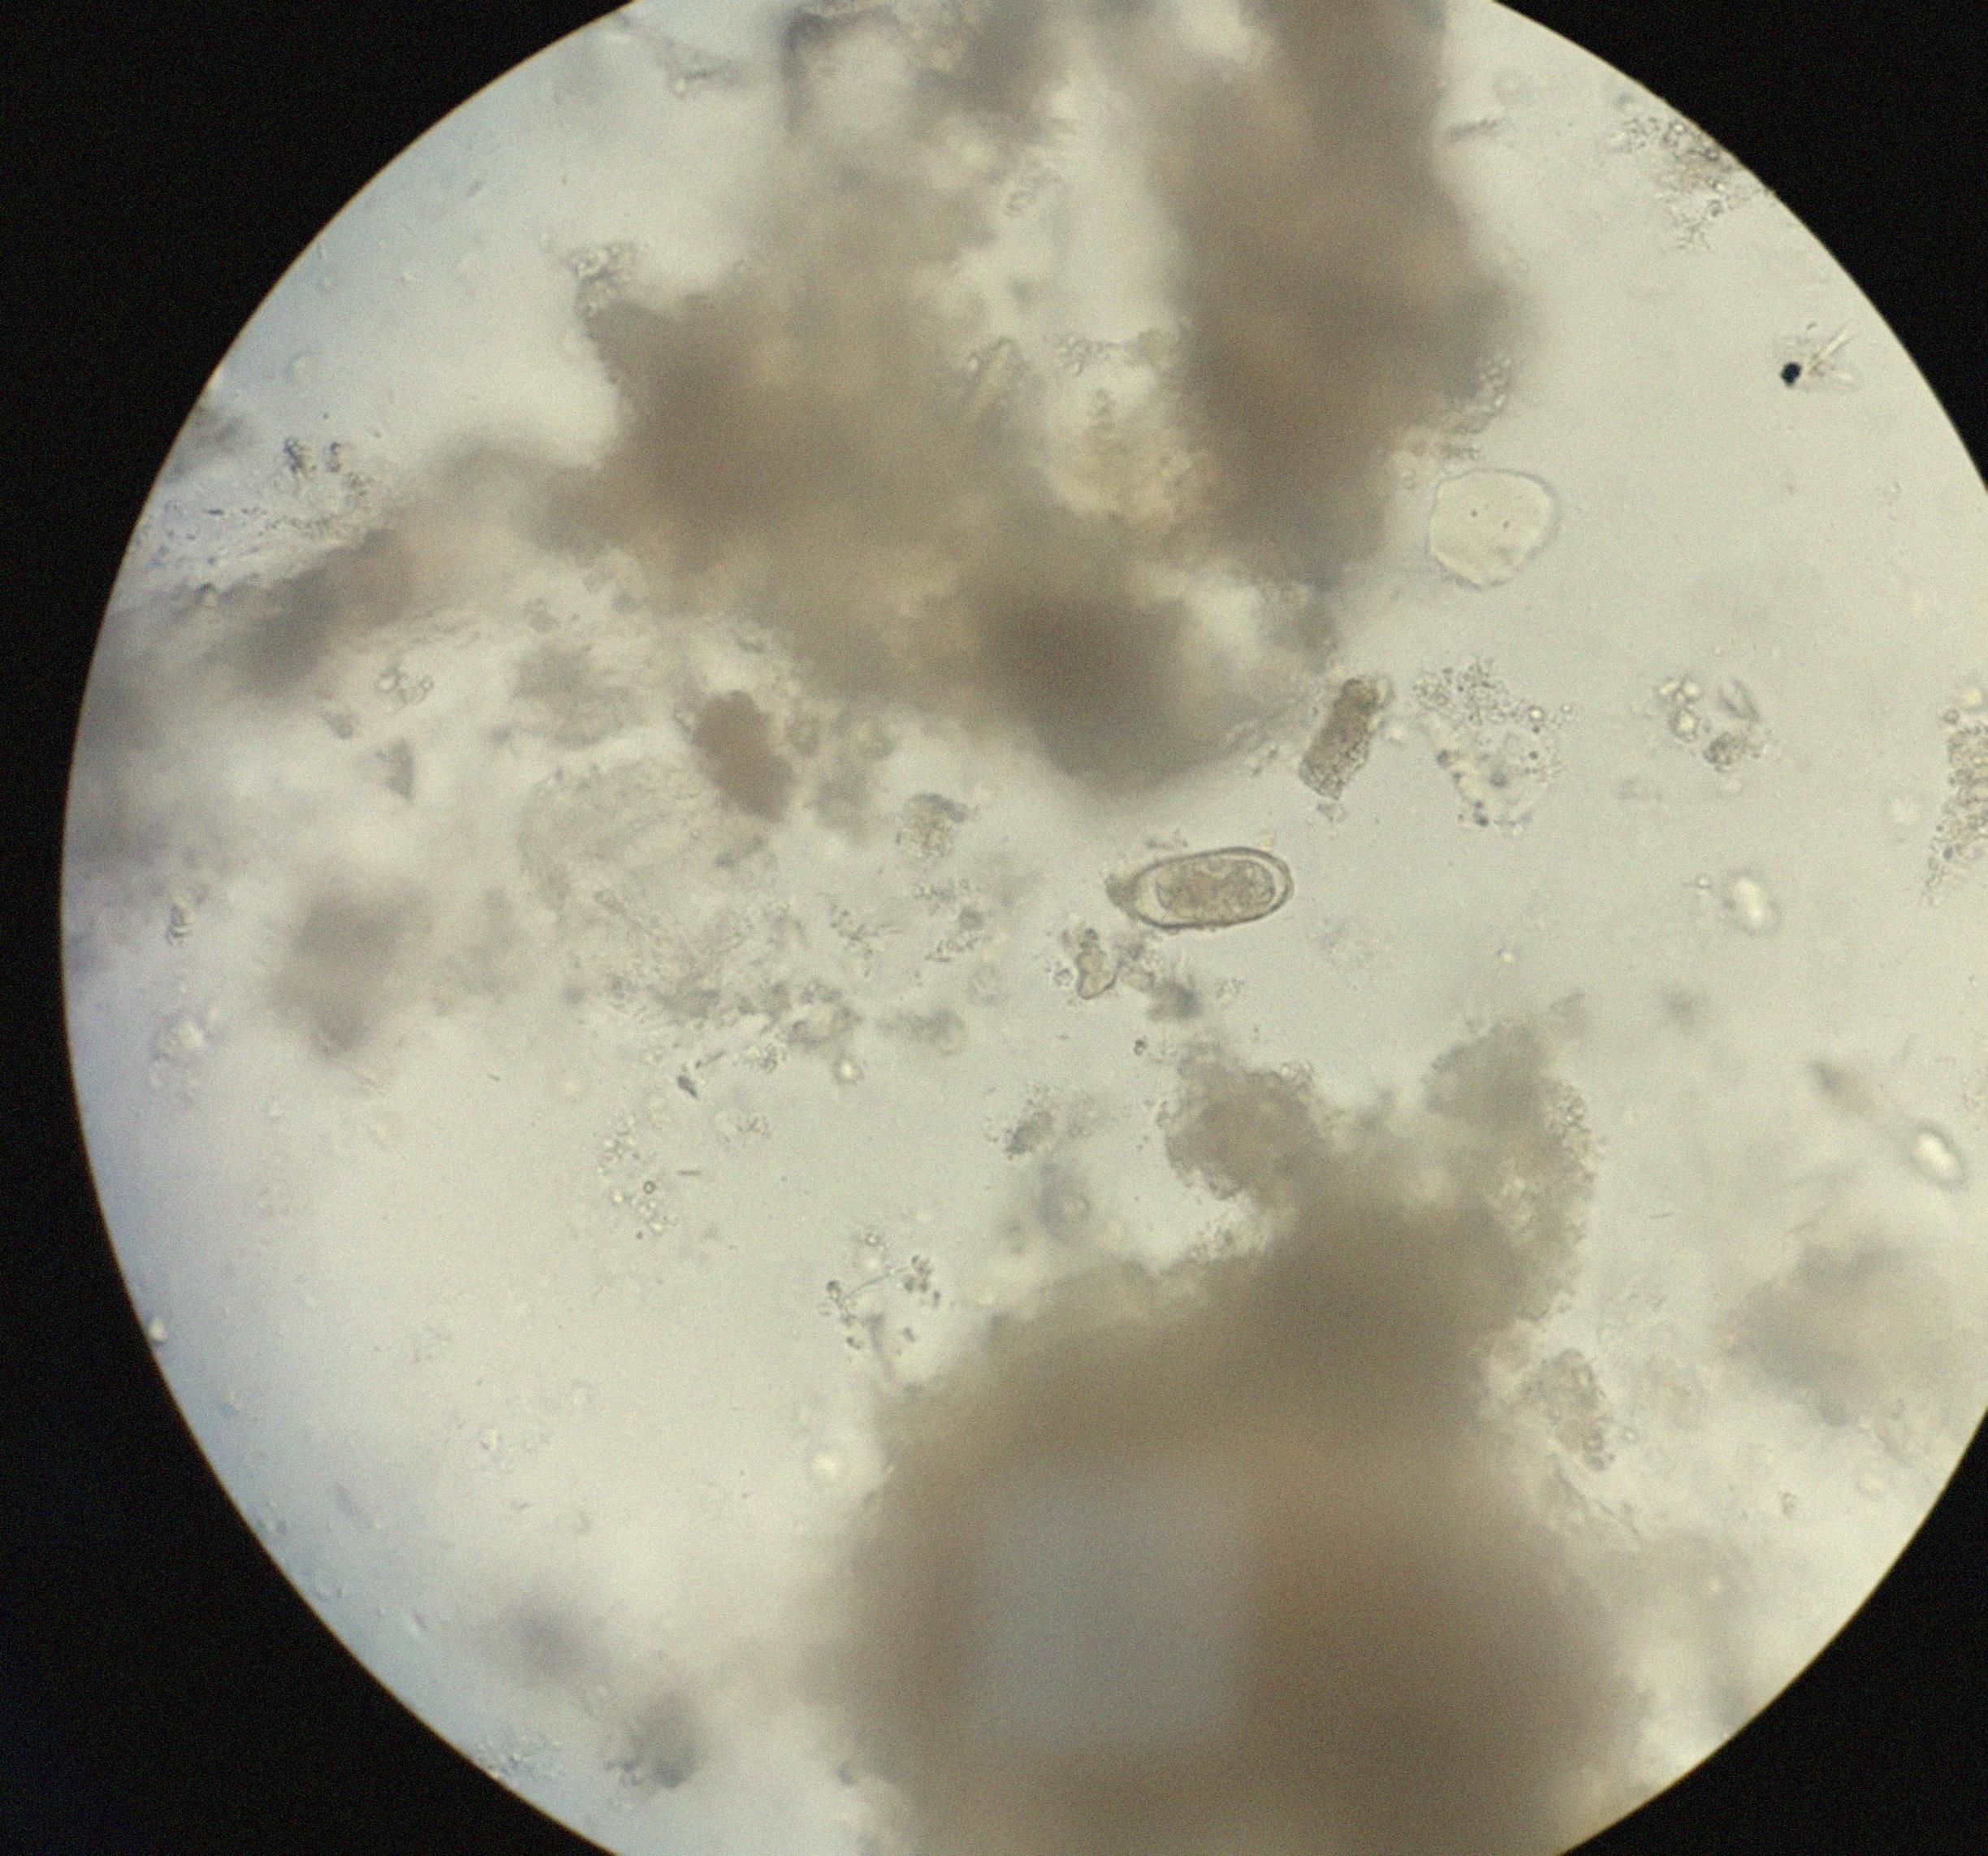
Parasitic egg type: Capillaria philippinensis